三年级 · 算术
下图算式中，仔细观察，积中的“吅”表示（）。

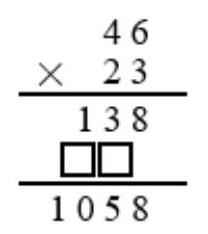
A. 92
B. 92 个十
C. 92 个百
D. 一个不知道的数
答案: B
解析: $\mathrm{B}$

【分析】两位数乘两位数的计算方法: 先是第二个乘数的个位与第一个乘数相乘; 接着第二个乘数的十位与第一个乘数相乘, 最后把两次乘得的积相加; 依此选择。

【详解】 $46 \times 20=920$, 即积中的“吅”表示 92 个十;

故答案为: B

【点睛】熟练掌握两位数与两位数的乘法计算是解答此题的关键。